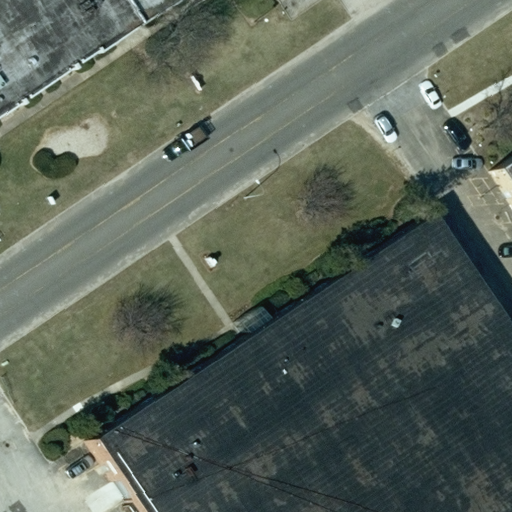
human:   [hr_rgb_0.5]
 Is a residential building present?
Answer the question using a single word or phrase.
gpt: no

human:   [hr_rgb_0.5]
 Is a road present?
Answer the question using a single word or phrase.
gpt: yes

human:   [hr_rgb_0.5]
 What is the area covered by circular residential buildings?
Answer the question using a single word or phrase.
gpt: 0m2

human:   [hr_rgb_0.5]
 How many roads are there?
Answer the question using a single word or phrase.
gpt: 1

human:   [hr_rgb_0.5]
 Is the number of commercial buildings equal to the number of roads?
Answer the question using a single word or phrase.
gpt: no

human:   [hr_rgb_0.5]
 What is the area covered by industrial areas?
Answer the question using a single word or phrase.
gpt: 10623m2

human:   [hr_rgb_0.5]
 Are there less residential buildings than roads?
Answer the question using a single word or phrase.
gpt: yes

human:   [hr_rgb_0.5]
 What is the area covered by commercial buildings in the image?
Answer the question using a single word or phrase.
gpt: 3418m2

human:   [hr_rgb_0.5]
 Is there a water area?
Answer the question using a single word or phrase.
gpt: no

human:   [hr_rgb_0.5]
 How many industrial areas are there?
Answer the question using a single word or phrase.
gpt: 1

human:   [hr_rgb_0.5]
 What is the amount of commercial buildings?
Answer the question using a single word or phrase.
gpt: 2

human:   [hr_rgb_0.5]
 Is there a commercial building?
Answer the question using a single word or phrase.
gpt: yes

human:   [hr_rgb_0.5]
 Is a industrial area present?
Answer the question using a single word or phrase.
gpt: yes

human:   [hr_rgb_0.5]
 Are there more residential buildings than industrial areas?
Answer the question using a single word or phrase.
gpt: no

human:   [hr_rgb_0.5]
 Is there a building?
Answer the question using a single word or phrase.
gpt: yes

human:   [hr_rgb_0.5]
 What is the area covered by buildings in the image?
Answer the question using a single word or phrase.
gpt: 6442m2

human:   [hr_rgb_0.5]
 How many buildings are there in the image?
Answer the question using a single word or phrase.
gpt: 3

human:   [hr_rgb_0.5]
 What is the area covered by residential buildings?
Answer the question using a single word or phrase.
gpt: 0m2

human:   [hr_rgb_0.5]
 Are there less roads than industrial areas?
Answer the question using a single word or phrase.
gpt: no

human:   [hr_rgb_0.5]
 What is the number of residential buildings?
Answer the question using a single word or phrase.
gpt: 0

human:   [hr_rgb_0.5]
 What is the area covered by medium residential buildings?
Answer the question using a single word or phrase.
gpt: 0m2

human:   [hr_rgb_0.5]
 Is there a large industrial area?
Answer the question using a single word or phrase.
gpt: yes

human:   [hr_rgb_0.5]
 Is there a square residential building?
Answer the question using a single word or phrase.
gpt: no

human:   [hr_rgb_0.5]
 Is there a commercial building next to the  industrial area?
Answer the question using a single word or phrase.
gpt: yes

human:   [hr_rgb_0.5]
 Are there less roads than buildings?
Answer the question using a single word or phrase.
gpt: yes

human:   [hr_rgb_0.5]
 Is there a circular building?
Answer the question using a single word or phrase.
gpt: no

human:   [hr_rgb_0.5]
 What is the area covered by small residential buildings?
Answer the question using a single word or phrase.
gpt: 0m2

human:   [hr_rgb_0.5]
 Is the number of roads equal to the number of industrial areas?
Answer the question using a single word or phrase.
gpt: yes

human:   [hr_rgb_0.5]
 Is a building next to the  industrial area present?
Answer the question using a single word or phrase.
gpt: yes

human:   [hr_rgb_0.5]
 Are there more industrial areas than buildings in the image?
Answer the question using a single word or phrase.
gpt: no

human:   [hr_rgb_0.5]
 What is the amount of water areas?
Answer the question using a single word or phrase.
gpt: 0

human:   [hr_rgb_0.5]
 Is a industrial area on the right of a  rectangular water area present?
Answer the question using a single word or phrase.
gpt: no

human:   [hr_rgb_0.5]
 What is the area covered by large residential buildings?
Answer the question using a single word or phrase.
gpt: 0m2

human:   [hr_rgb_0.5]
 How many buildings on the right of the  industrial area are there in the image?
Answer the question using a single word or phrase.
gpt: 0

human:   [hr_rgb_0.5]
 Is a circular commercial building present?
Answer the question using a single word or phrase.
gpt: no

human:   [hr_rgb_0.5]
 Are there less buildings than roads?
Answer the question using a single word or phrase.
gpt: no

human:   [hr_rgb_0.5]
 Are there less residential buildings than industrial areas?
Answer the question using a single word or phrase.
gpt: yes

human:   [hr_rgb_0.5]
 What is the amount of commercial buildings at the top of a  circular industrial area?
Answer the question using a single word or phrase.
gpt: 0

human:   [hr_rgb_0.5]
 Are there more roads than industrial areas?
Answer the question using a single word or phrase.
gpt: no

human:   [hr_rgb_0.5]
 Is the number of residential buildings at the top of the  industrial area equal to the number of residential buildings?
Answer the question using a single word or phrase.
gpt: yes

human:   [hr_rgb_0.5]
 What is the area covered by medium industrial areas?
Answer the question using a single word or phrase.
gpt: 0m2

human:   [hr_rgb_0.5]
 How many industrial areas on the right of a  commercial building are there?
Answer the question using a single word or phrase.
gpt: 1

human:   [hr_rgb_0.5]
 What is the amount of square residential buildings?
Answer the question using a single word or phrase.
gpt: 0

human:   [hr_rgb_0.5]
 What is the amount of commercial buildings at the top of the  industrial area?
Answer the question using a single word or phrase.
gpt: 0

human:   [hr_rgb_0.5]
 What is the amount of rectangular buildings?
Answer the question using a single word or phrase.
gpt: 3

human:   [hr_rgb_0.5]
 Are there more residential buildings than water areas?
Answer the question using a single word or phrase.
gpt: no

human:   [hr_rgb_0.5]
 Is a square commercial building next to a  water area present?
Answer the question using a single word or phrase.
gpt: no

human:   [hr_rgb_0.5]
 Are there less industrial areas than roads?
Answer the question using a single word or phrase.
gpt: no

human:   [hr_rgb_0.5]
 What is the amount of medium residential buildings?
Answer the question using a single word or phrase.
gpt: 0

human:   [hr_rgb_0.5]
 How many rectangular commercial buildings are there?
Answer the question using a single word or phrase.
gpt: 2

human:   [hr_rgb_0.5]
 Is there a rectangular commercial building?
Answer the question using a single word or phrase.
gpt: yes

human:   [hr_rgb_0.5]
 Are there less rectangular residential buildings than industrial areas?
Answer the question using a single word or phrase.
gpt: yes

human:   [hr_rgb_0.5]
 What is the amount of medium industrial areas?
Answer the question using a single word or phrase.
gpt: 0

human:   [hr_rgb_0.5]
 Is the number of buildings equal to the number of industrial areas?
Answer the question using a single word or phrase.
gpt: no

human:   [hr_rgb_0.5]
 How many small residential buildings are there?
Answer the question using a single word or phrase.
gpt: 0

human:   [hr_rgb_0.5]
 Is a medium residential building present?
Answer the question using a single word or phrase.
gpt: no

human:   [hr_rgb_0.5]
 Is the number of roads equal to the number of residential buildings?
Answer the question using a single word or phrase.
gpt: no

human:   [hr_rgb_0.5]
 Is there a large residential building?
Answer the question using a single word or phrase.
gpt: no

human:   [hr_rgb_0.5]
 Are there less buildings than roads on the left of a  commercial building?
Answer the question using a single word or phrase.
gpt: no

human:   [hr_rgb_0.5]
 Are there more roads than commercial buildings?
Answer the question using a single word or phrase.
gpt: no

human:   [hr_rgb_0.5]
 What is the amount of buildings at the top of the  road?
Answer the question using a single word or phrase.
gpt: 1

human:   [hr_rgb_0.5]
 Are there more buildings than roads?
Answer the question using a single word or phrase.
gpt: yes

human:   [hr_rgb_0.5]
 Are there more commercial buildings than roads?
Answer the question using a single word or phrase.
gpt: yes

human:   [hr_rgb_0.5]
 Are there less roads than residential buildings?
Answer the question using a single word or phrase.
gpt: no